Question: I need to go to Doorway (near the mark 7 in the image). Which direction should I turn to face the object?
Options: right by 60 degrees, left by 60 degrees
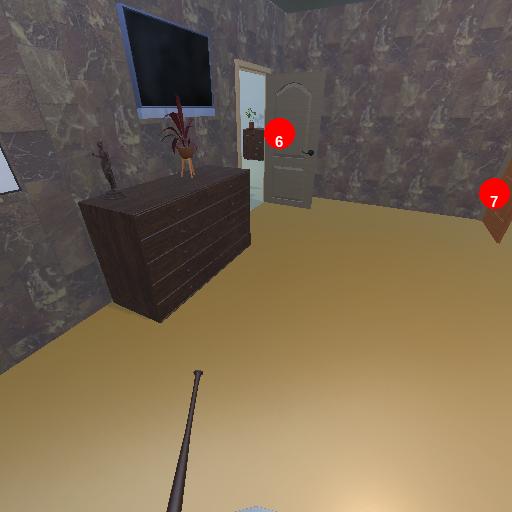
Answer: right by 60 degrees